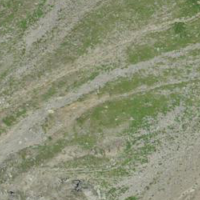
EUNIS habitat code: 48
Species observed at this site:
Prunella collaris